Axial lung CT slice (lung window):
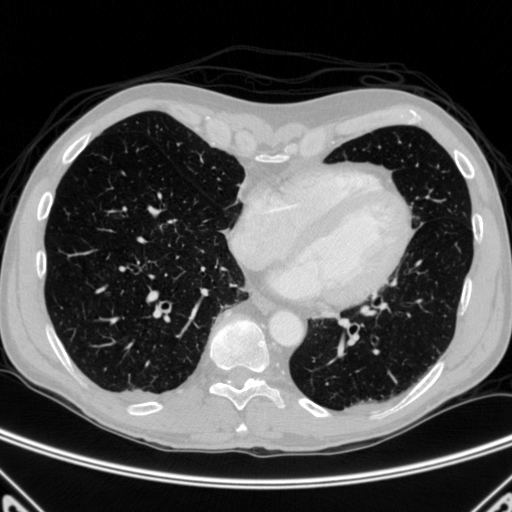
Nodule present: no